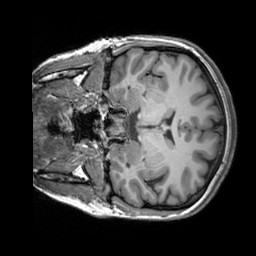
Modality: T1w
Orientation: coronal
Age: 24
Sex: female
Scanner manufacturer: siemens
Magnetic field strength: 3 T
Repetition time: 2.3 s
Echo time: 0.00303 s